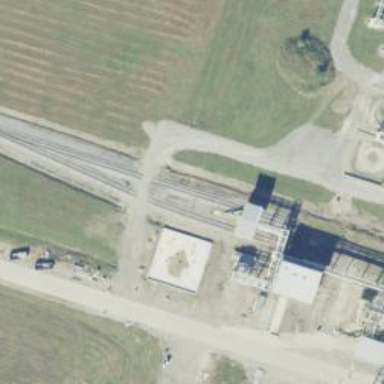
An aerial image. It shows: Rail spur service.